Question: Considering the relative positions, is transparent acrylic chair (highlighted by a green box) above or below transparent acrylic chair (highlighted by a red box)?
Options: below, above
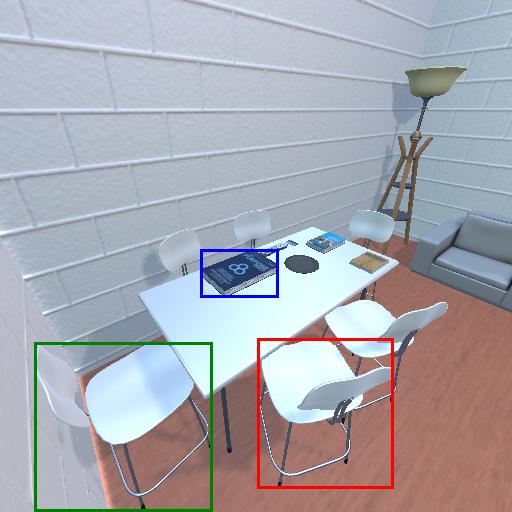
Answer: below